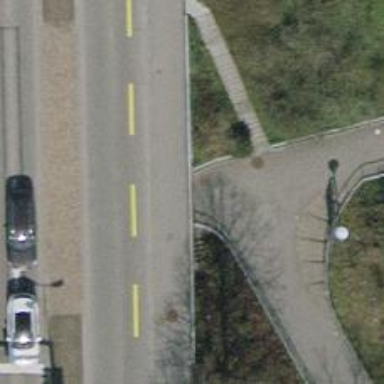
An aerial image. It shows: Footway tunnel.